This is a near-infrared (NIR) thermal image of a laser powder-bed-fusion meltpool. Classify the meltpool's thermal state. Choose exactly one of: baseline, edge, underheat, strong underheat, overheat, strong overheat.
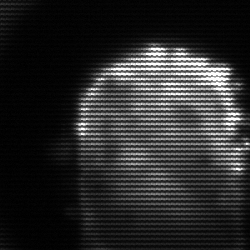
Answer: baseline